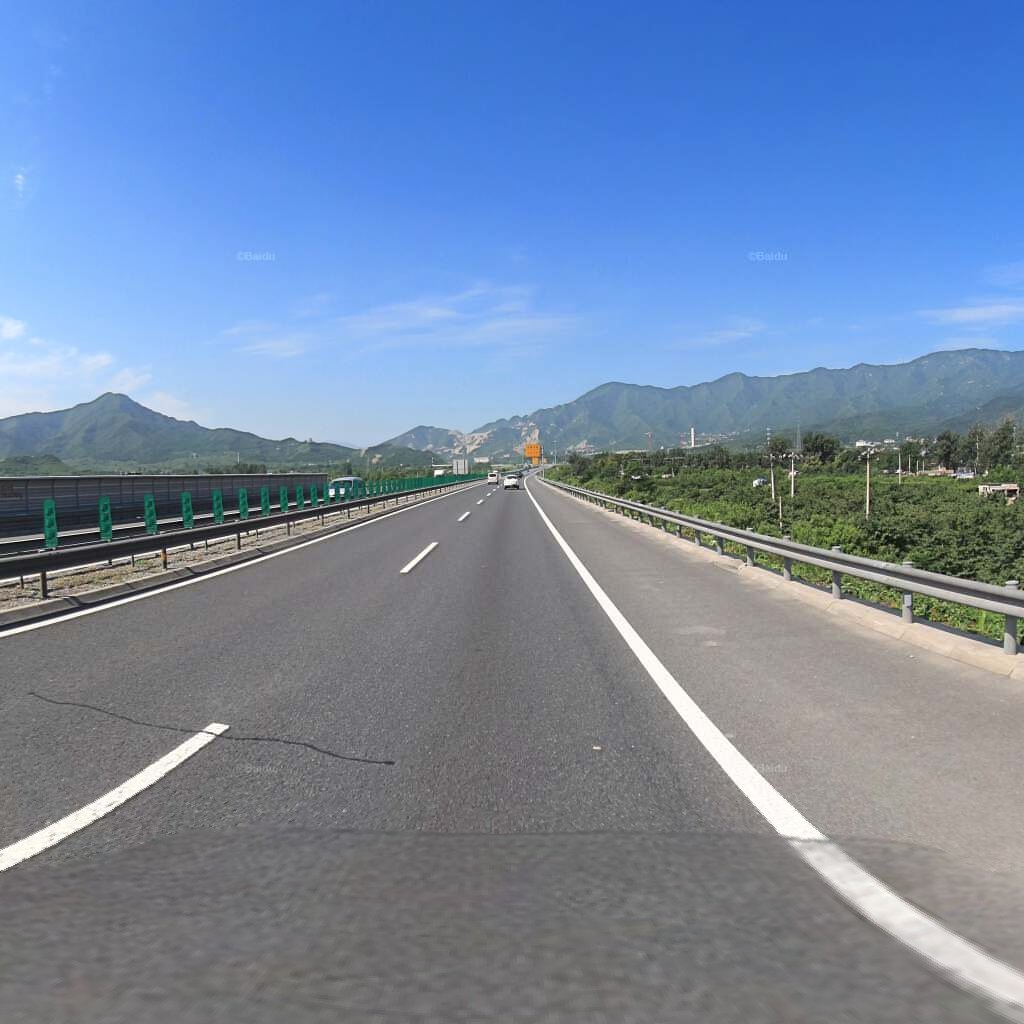
Region: Haidian
Road damage annotations: transverse patch